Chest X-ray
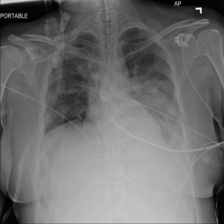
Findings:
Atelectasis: negative
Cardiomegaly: negative
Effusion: negative
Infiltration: negative
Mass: negative
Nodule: negative
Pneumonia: negative
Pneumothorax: negative
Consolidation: positive
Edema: negative
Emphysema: negative
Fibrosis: negative
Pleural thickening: negative
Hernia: negative